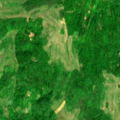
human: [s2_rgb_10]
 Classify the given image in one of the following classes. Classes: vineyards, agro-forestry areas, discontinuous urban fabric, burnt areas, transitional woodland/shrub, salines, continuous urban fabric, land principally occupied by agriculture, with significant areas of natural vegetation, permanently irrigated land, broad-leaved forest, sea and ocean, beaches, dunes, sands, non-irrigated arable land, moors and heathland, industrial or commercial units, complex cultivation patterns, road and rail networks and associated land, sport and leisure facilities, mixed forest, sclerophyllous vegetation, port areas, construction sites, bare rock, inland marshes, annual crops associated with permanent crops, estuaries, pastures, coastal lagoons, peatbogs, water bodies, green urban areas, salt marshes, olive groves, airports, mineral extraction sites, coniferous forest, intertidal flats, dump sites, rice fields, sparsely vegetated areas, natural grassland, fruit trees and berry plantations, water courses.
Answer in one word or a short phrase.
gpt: pastures, complex cultivation patterns, land principally occupied by agriculture, with significant areas of natural vegetation, broad-leaved forest, transitional woodland/shrub